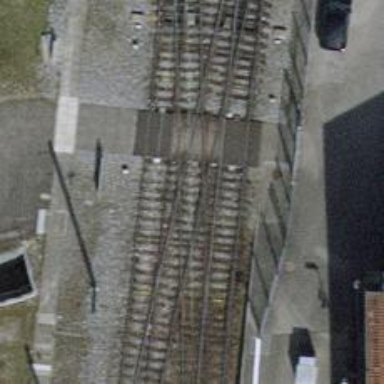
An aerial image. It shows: Single-track electrified railway yard with contact line electrification.